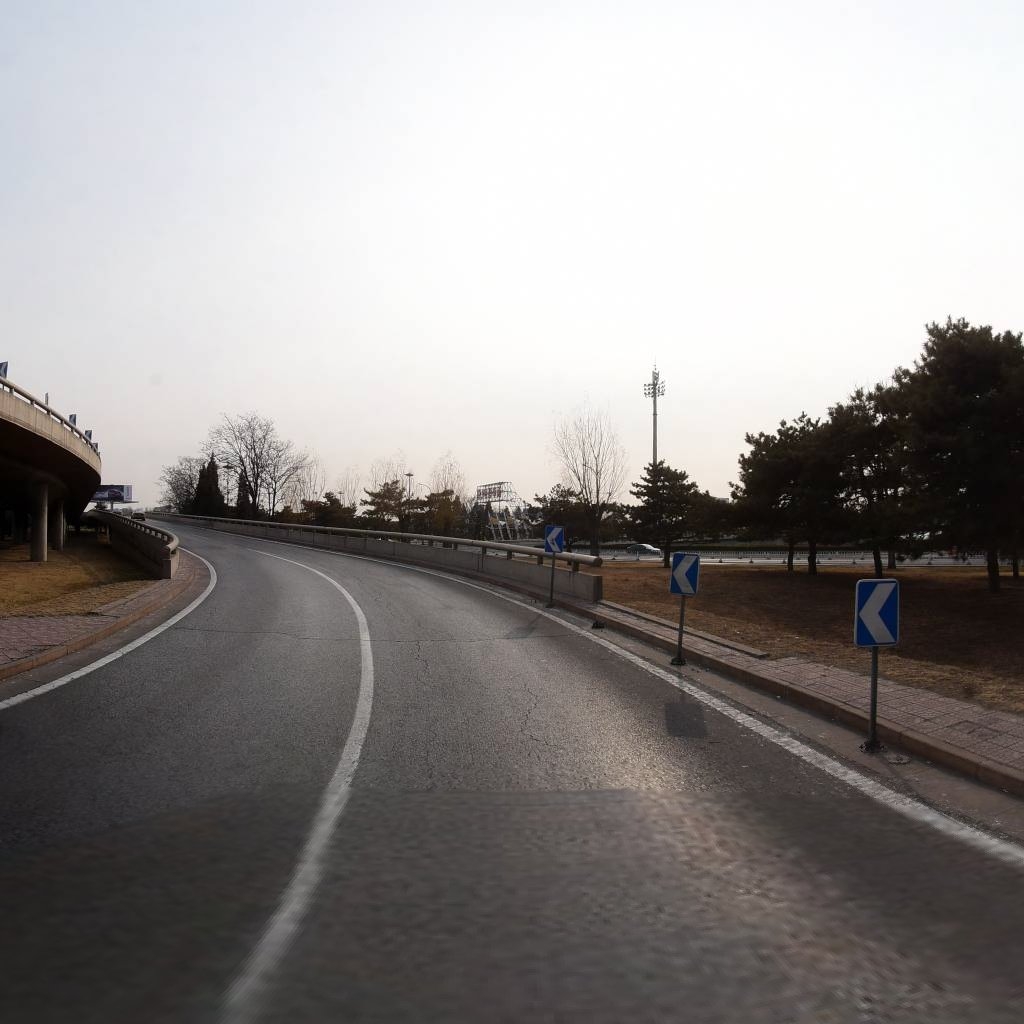
Region: Chaoyang
Road damage annotations: longitudinal crack, longitudinal crack, longitudinal crack, transverse crack